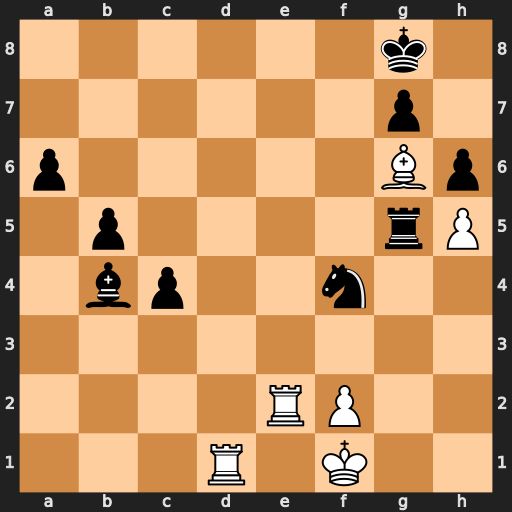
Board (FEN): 6k1/6p1/p5Bp/1p4rP/1bp2n2/8/4RP2/3R1K2
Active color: w
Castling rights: -
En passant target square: -
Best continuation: Rd8+ Bf8 Rxf8+ Kxf8 Re8#